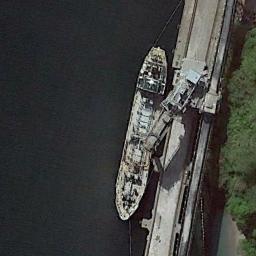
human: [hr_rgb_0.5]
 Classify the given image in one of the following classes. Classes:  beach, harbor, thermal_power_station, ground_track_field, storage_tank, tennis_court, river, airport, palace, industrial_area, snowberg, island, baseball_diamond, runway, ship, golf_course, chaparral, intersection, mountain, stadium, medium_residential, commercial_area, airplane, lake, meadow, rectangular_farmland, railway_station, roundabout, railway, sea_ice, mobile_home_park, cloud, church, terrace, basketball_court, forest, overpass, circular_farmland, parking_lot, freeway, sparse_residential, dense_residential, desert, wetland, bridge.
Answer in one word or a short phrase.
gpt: ship